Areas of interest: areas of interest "China Federation of Literary and Art Circles Literature and Art Research and Training Institute"
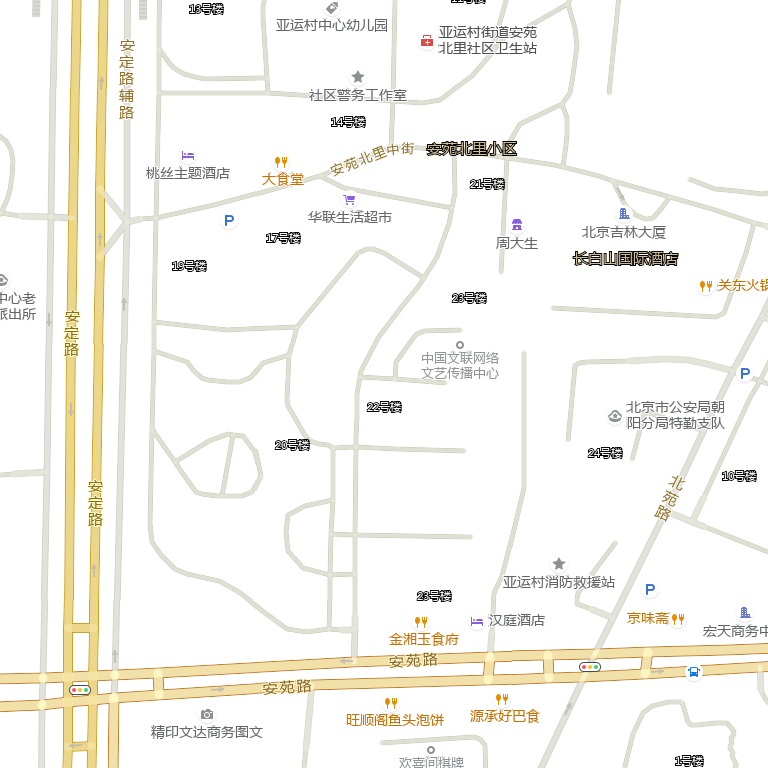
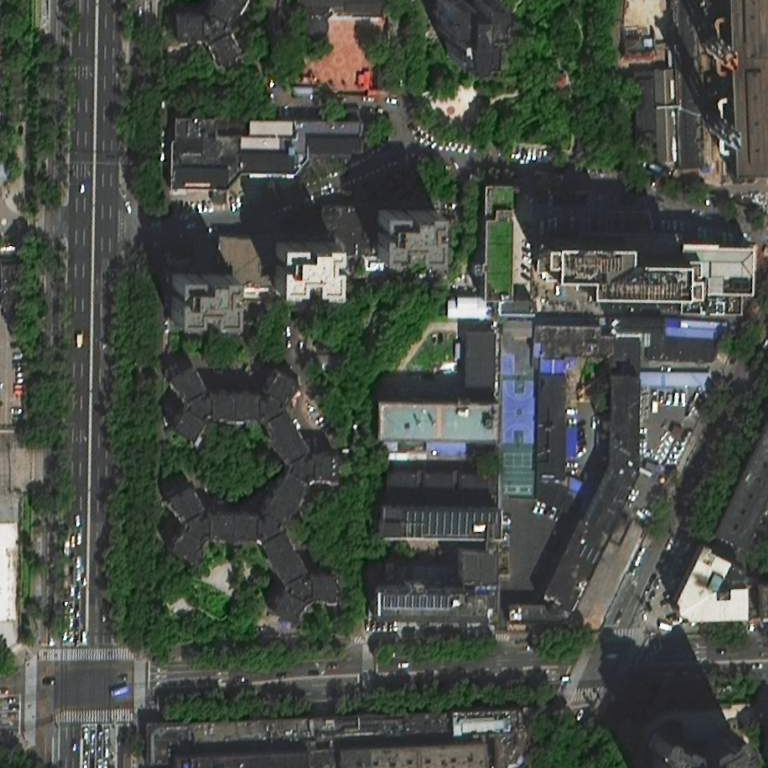